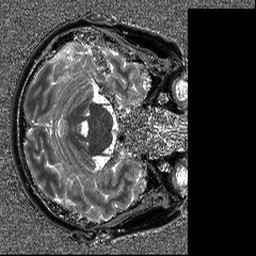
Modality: T1map
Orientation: axial
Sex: female